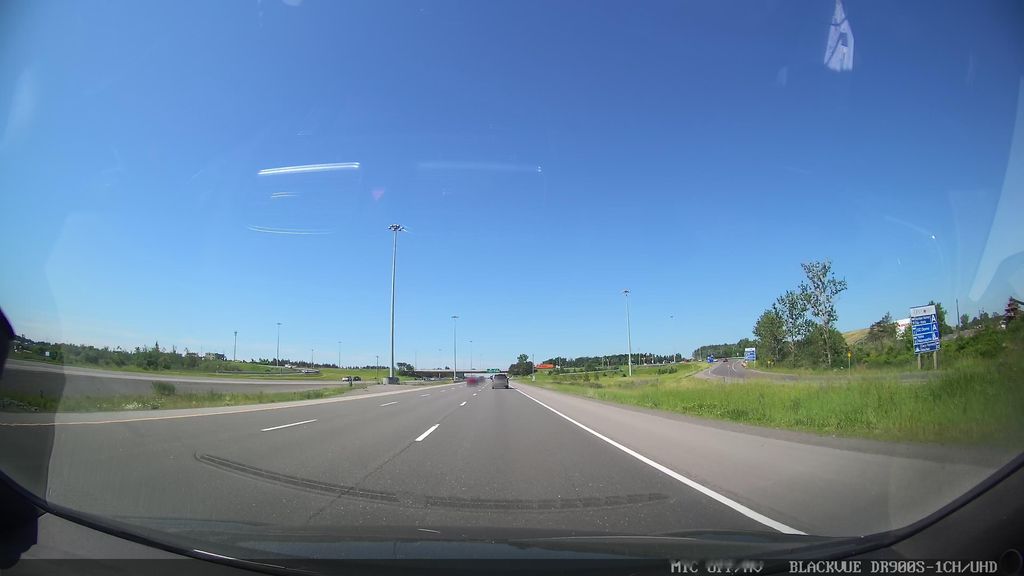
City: ottawa-gatineau